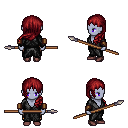
a pixel art fantasy rpg character, female body template, dark elf, purple skin, gray robe, gold greaves, brunette left-swept hairstyle, leather bracers, maroon shoes, spear, four views (front, back, left, right), 2x2 character sprite sheet, small pixel art, hard edges, no anti-aliasing